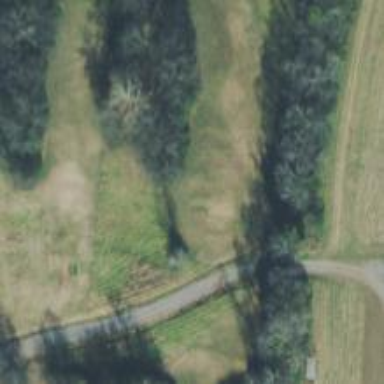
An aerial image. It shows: Disc golf basket.